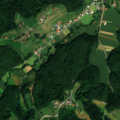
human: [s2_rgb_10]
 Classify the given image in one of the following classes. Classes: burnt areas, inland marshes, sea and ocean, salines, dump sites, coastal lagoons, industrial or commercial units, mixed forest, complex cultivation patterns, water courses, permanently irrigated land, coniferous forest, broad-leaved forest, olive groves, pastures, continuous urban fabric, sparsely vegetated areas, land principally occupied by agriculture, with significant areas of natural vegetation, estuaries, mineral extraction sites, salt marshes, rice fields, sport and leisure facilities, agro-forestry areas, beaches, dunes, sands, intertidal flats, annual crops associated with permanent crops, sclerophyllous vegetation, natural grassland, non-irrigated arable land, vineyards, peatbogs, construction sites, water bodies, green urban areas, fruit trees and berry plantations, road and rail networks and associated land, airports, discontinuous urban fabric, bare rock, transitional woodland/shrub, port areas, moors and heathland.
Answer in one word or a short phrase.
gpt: vineyards, pastures, complex cultivation patterns, land principally occupied by agriculture, with significant areas of natural vegetation, broad-leaved forest, mixed forest